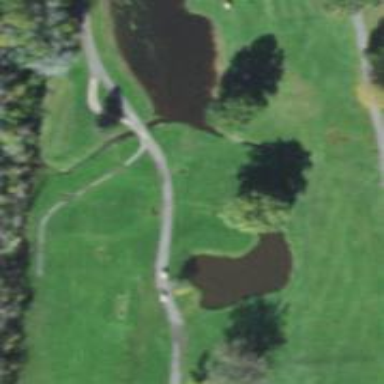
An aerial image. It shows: Path bridge used as golf cartpath.